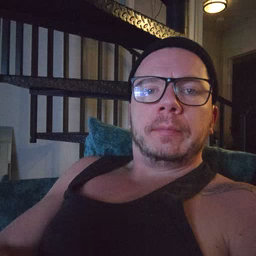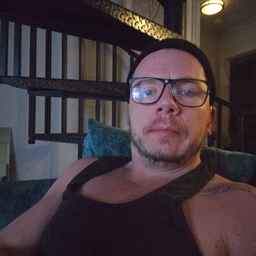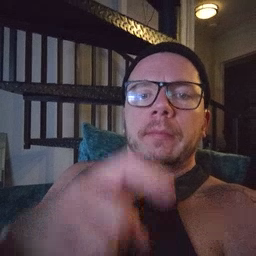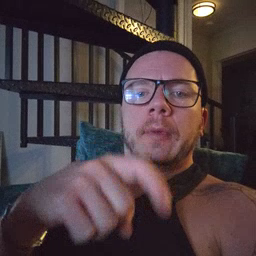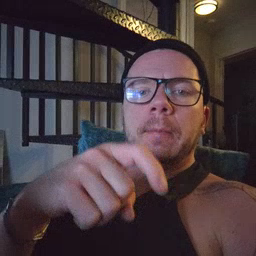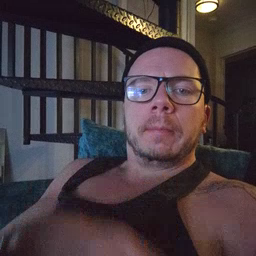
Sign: time